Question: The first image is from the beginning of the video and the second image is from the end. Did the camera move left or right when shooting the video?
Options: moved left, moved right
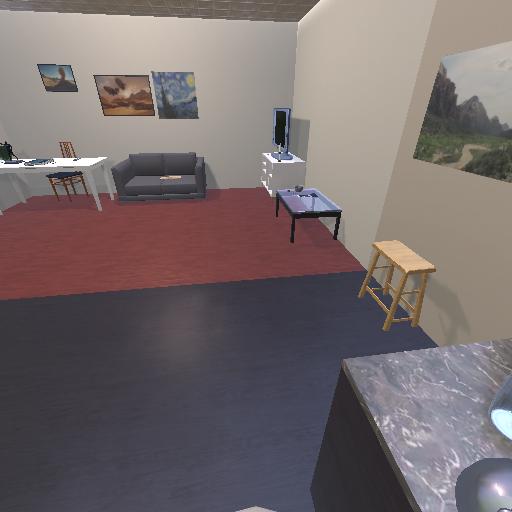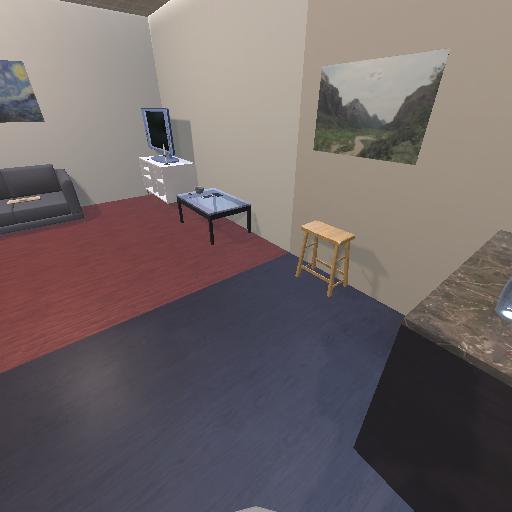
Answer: moved left